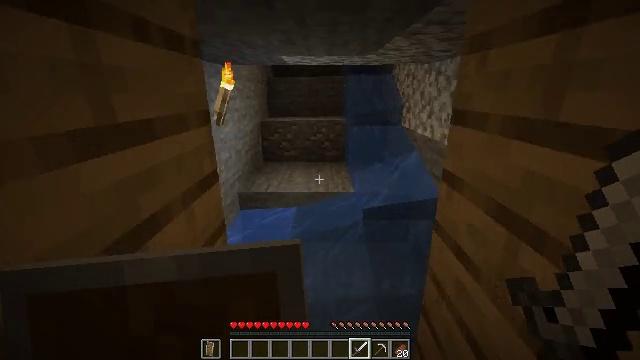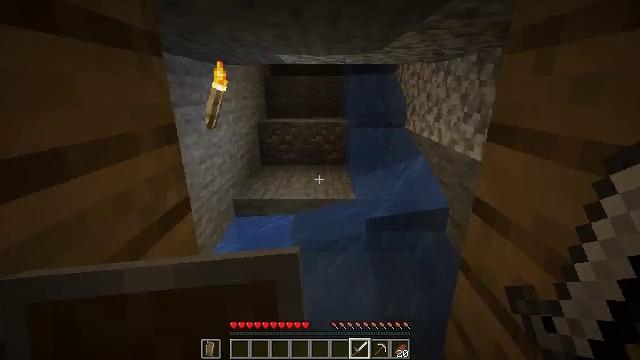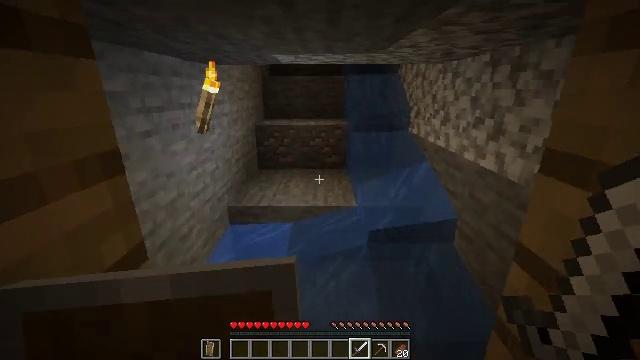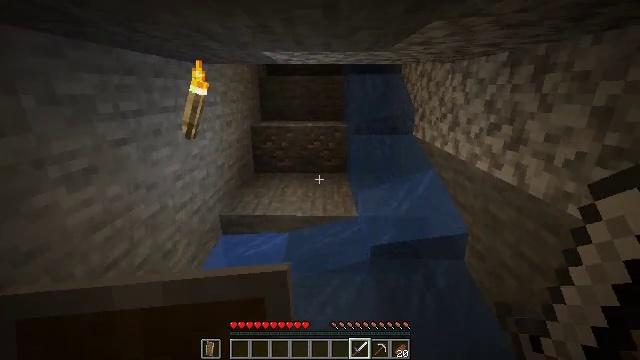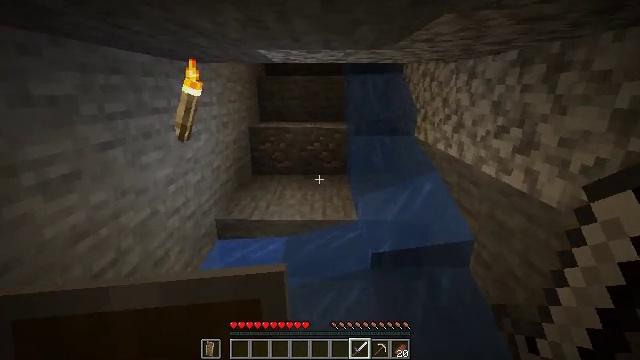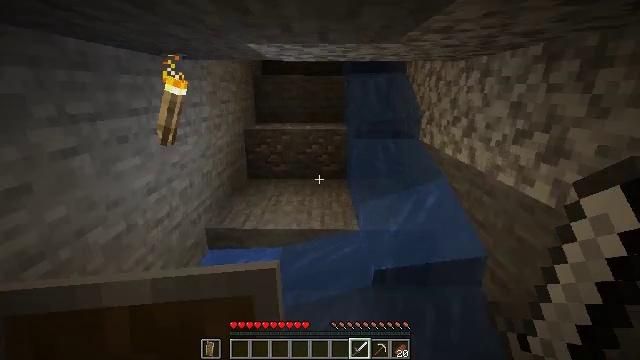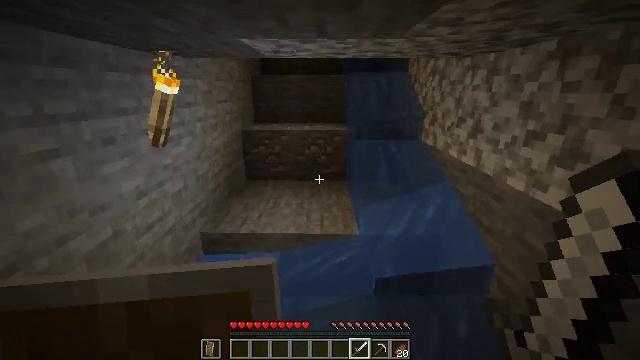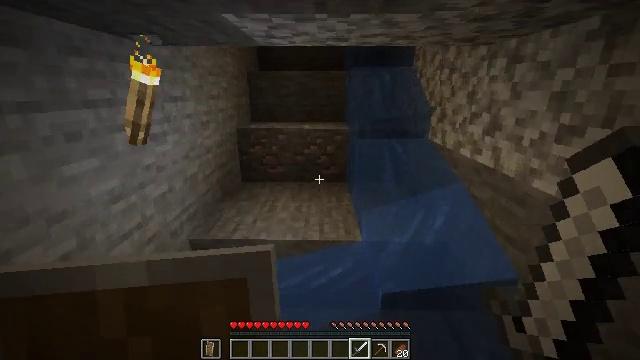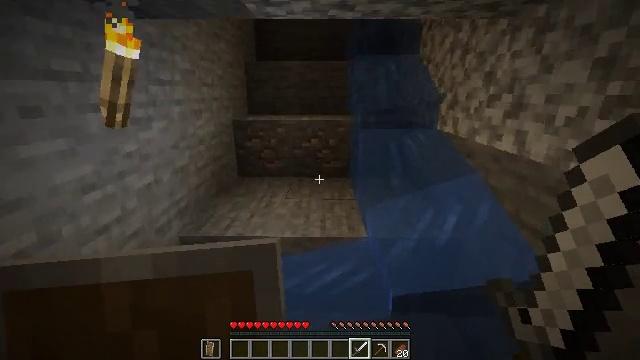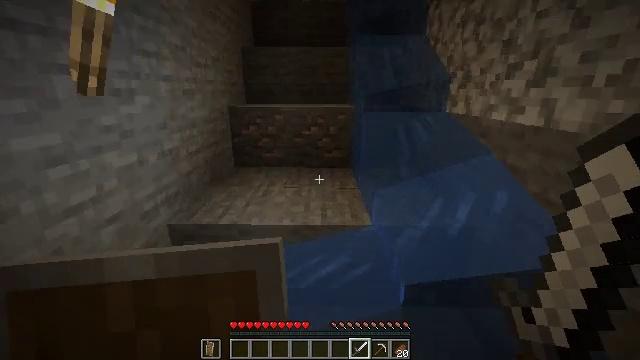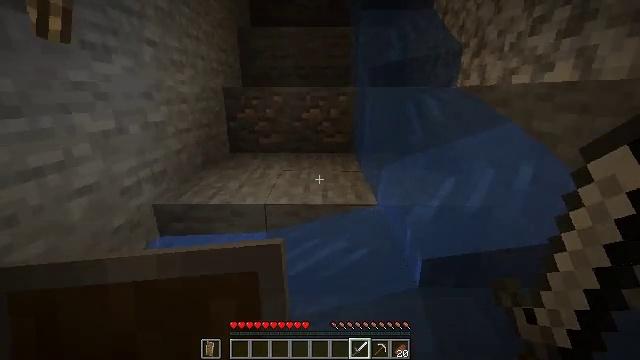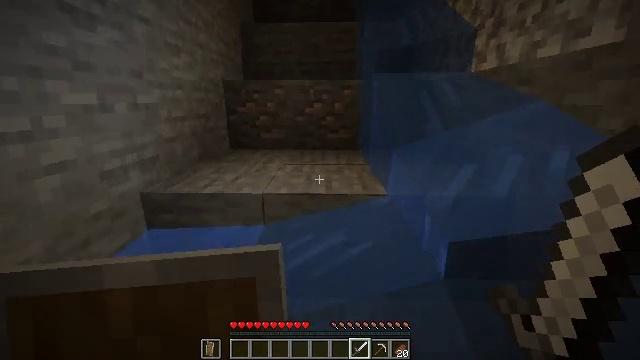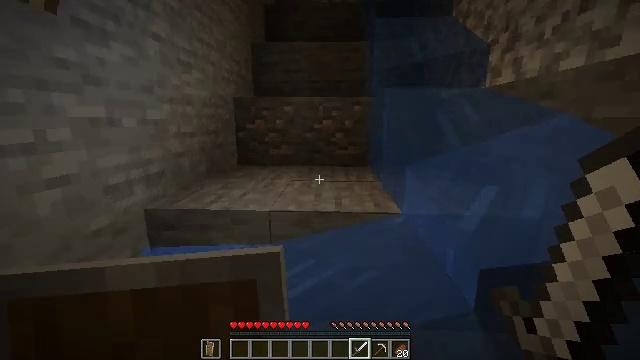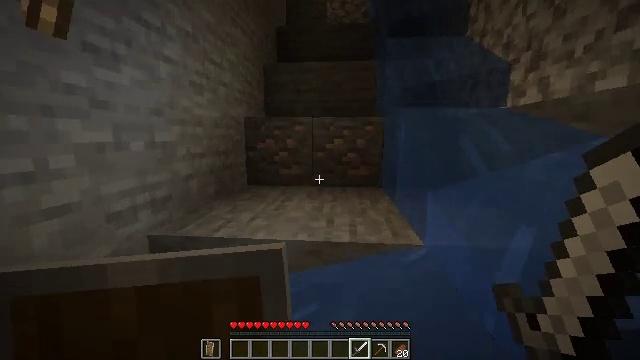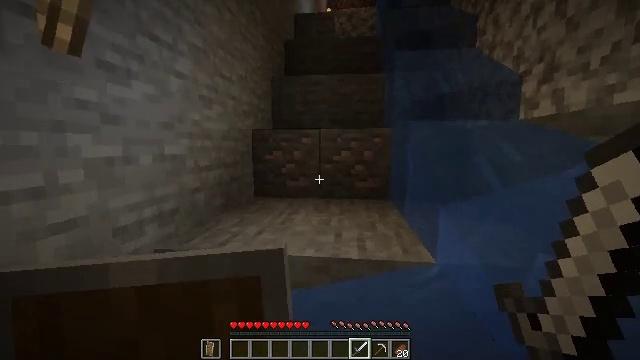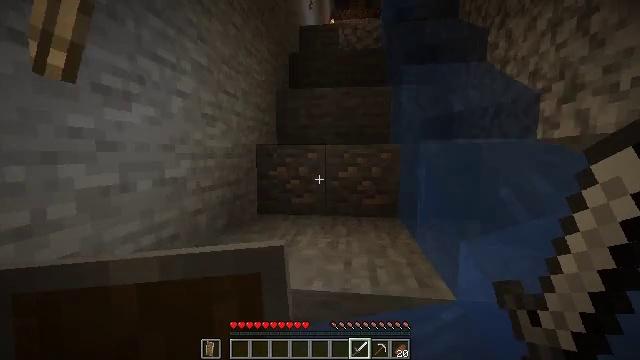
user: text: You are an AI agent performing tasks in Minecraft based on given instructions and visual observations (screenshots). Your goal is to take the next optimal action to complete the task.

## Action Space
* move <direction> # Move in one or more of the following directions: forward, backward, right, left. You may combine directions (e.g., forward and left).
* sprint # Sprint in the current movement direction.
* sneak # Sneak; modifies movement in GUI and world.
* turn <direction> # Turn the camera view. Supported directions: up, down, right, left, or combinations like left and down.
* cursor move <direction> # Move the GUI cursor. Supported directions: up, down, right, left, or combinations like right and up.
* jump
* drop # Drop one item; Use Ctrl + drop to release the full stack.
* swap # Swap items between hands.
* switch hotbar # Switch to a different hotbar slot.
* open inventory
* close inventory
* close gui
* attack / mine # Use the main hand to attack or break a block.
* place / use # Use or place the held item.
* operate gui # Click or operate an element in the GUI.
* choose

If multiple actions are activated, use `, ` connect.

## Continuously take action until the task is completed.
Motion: motion action
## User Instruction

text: Stop mobs spawning by breaking the spawner.
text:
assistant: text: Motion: move forward
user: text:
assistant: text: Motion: move forward
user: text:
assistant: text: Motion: move forward
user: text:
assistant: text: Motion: move forward
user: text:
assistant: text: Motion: move forward
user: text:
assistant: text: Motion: move forward
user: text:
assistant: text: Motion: move forward
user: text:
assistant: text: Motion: move forward
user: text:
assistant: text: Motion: move forward
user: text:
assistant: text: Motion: move forward
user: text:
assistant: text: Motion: move forward, turn up
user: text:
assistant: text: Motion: move forward, turn left and up, jump
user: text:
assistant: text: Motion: move forward, turn left and up, jump
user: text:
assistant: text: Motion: move forward, turn left and up, jump
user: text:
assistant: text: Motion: move forward, turn up, jump
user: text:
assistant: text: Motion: move forward, turn up, jump
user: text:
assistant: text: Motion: move forward, jump
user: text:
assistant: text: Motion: move forward, turn up, jump
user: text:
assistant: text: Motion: move forward, jump
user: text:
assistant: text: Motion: move forward, jump
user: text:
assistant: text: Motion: move forward, turn right and up, jump
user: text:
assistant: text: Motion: move forward, turn right and up, jump
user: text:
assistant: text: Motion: move forward, turn right and up, jump
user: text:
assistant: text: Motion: move forward, turn right and up, jump
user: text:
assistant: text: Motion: move forward, jump
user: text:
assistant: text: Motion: move forward, turn up, jump
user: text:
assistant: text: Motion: move forward, jump
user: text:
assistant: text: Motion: move forward, jump
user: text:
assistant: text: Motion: move forward, jump
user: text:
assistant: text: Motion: move forward, turn left and up, jump